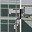
Label: 7